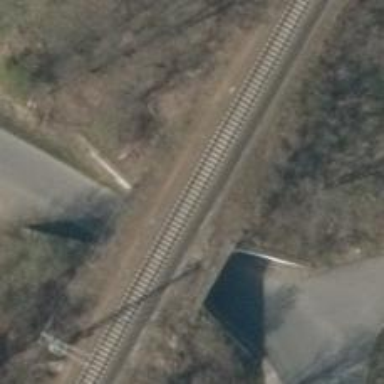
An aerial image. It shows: Railway bridge with electrified contact lines.